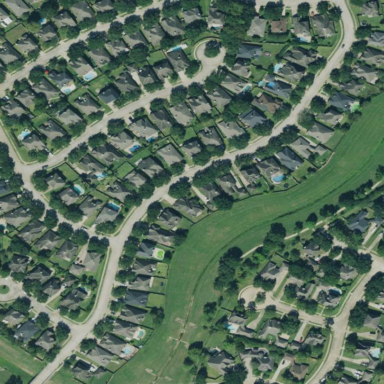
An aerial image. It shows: Residential area within neighborhood.